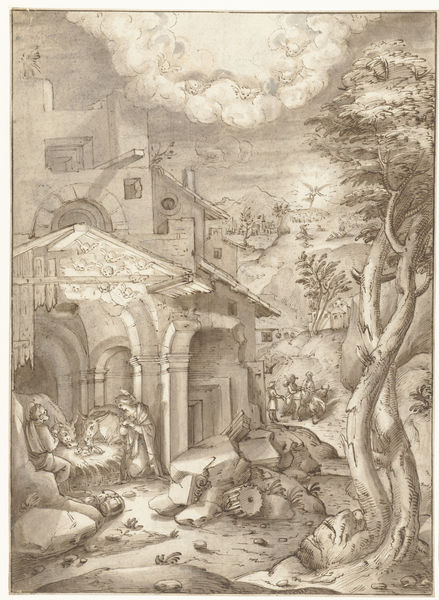
Titel: Geboorte van Christus
Künstler: Peter de Witte
Standort: Amsterdam
Institution: Rijksmuseum
Schlagwörter: baum, gruppe, wolken, landschaft, menschen, fenster, licht, stroh, dach, haus, weg, wolke, steine, häuser, hügel, kind, esel, schornstein, engel, tor, leuchten, brett, druck, stich, ruinen, baldachin, maria, joseph, krippe, ochs